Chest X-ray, PA view. Patient: 53 years old, sex M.
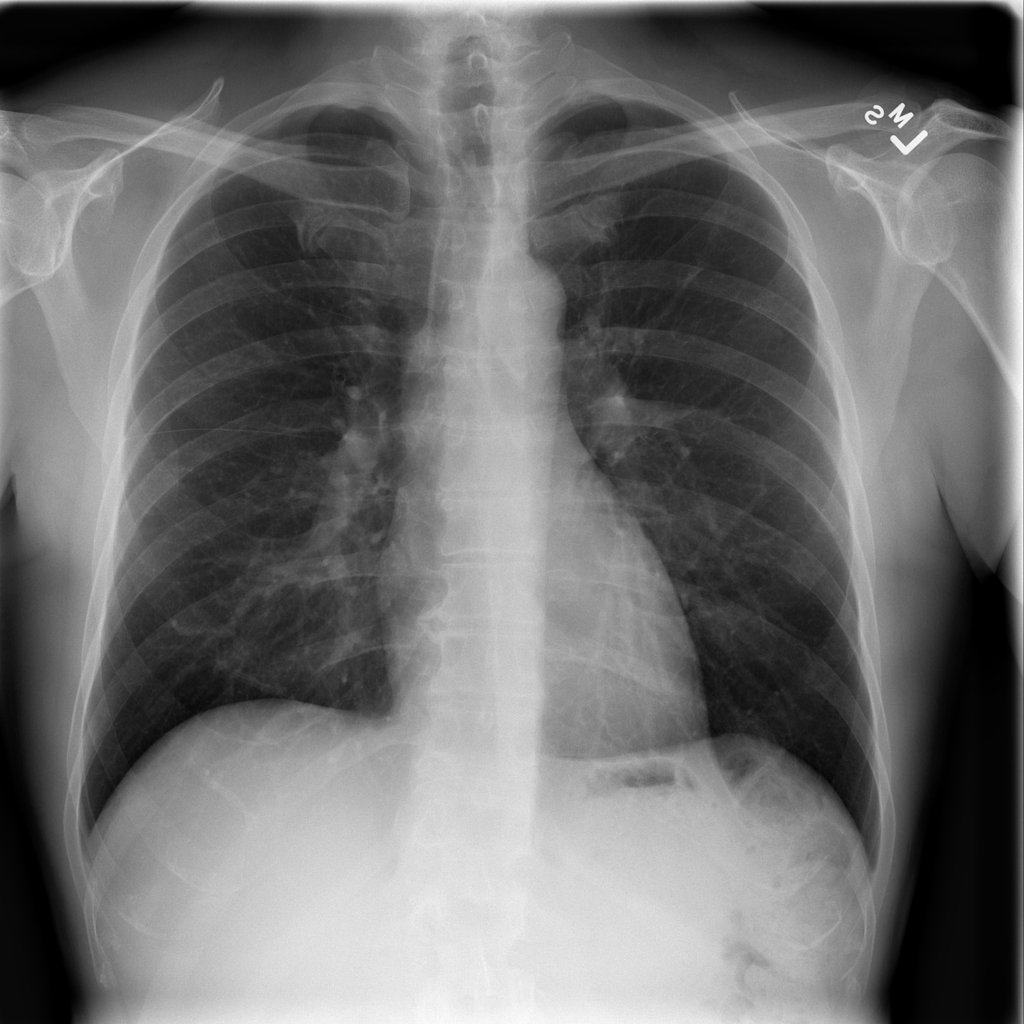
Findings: No Finding